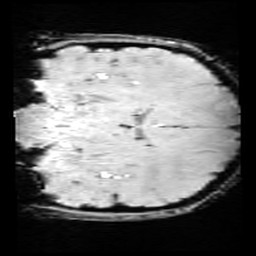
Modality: SWI
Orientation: coronal
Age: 11
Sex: male
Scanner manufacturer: siemens
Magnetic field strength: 3 T
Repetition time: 0.027 s
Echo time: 0.02 s